Question: Before you all say it's not possible, open up the Spotify app and hit the signin with Facebook button.
I'm wondering how they did it, and how I can get "publish_stream" and basic permissions/email in one request.
Also, is it possible for me to reopen a Facebook session using the Facebook SDK if I have certain info from the last session (last time they used the app)?
-SCREENSHOTS BELOW FOR THE MUSICALLY AVERT

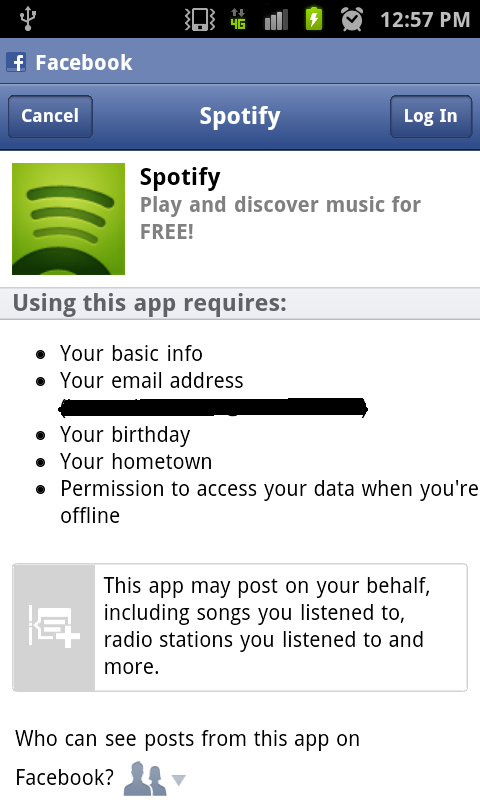
Answer: What ever you saw on Spotify is not the outcome of 'publish_stream' .What they have used is the <URL>
Open graph concepts involves integrating actions of the app with the FB activity post and share with the users through the application they use. Read more about it at the above mentioned link.
---
Edits :
<URL>
Sample Activity:
'''
public class MainActivity extends Activity implements StatusCallback {
@Override
protected void onCreate(Bundle savedInstanceState) {
super.onCreate(savedInstanceState);
setContentView(R.layout.activity_main);
OpenRequest open = new OpenRequest(this);
open.setLoginBehavior(SessionLoginBehavior.SUPPRESS_SSO);
open.setPermissions(Arrays.asList(new String[]{"email", "publish_actions", "user_birthday", "user_hometown"}));
open.setCallback(this);
Session s = new Session(this);
s.openForPublish(open);
}
@Override
public void call(Session session, SessionState state, Exception exception) {
}
@Override
protected void onActivityResult(int requestCode, int resultCode, Intent data) {
super.onActivityResult(requestCode, resultCode, data);
if(Session.getActiveSession()!=null)
Session.getActiveSession().onActivityResult(this, requestCode, resultCode, data);
}
}
'''
This activity will show this (if the user is not logged in):